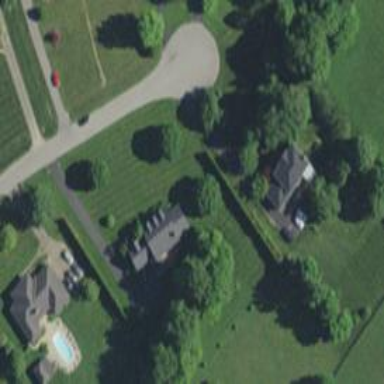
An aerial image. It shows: Driveway leading to service road.